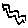
Label: zigzag